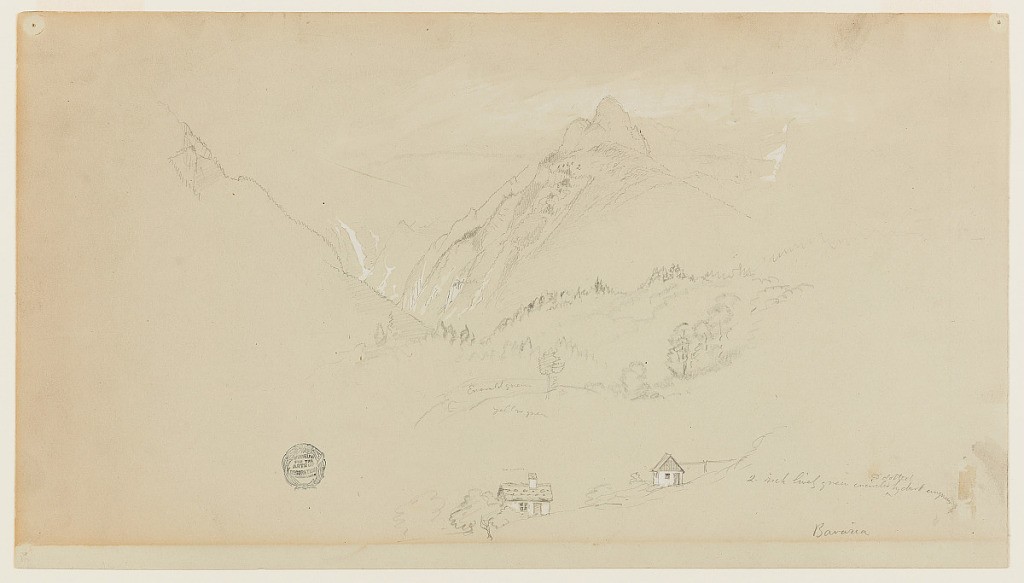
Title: Bavarian Landscape
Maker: Frederic Edwin Church, American, 1826–1900
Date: June - August 1868
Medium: Graphite and white gouache on gray-green wove paper
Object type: Drawing
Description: Landscape sketch showing a view of mountainous Bavarian landscape, likely near the town of Berchtesgaden in present-day Germany. In the foreground at center, two structures are shown--a small house and possibly and mill or farm building beside it at right. In the middle distance, rolling, wooded terrain leads to a steep mountain valley in the background at left. A mountain that comprises one side of the valley is shown at upper center with a rocky pinnacle at its peak. Other mountain ridges are faintly rendered behind it at left and right.